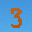
Label: 3